Field crop: maize
Growth stage: 2
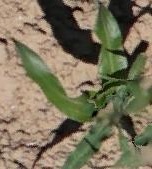
Species: maize